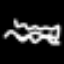
Label: squiggle